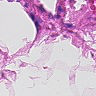
Metastatic tissue present: no